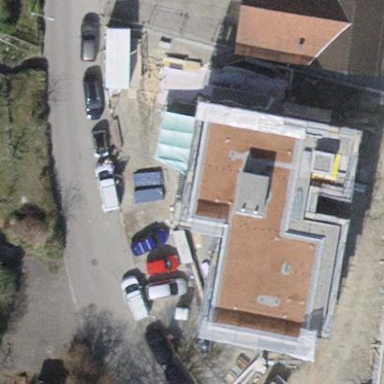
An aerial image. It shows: Hotel building.